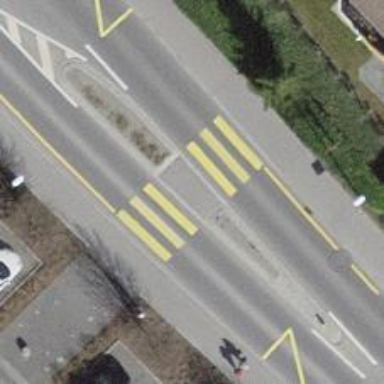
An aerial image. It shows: Uncontrolled zebra crossing with island. The crossing is marked with zebra stripes.